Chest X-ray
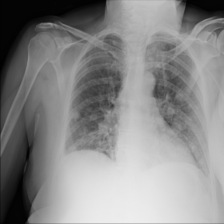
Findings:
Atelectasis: negative
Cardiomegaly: negative
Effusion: negative
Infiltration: negative
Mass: positive
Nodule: positive
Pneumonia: negative
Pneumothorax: negative
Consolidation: negative
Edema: negative
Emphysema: negative
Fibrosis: negative
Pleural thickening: negative
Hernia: negative